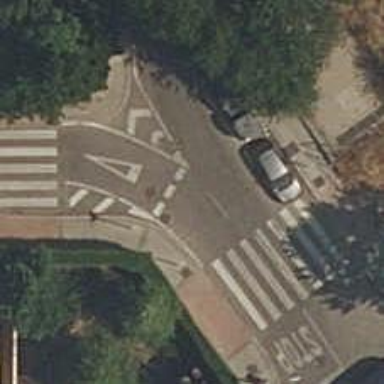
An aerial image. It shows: Road with "give way" sign.